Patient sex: F
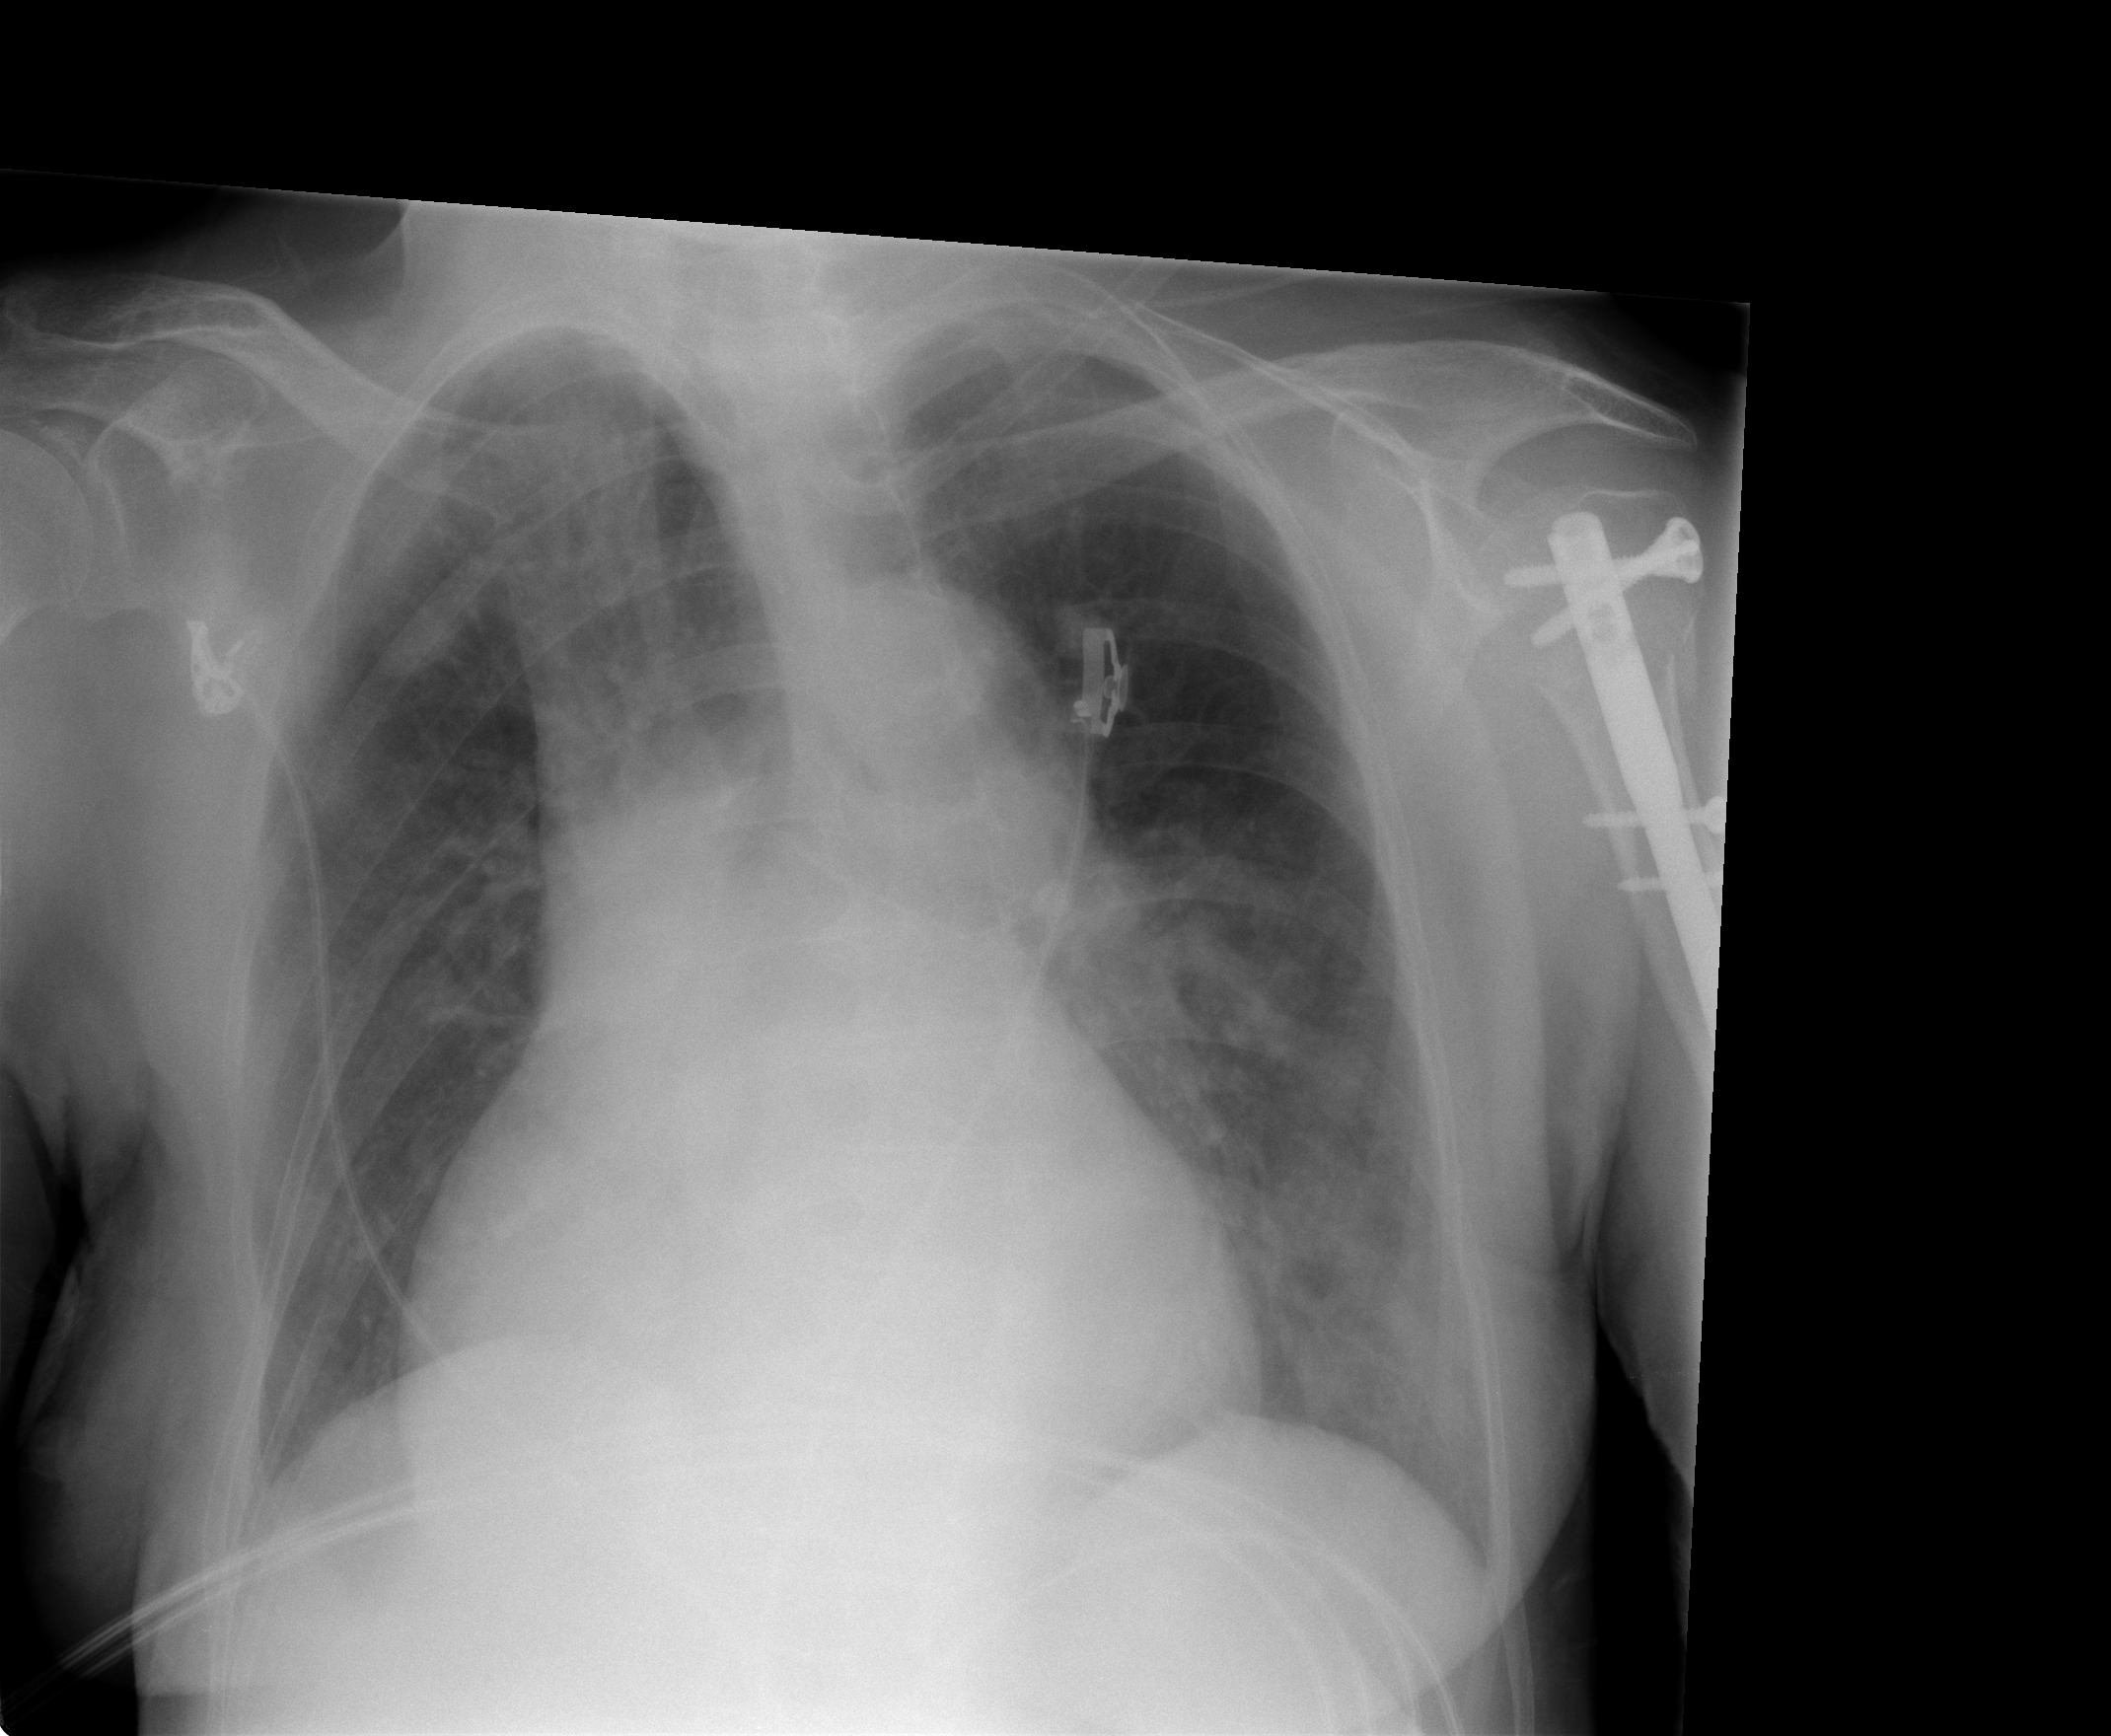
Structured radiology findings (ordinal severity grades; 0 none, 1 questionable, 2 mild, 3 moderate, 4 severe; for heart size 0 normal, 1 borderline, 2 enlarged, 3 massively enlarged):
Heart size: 2
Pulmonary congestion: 0
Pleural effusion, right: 0
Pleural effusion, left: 0
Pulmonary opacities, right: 0
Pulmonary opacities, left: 1
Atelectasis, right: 0
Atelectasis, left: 0